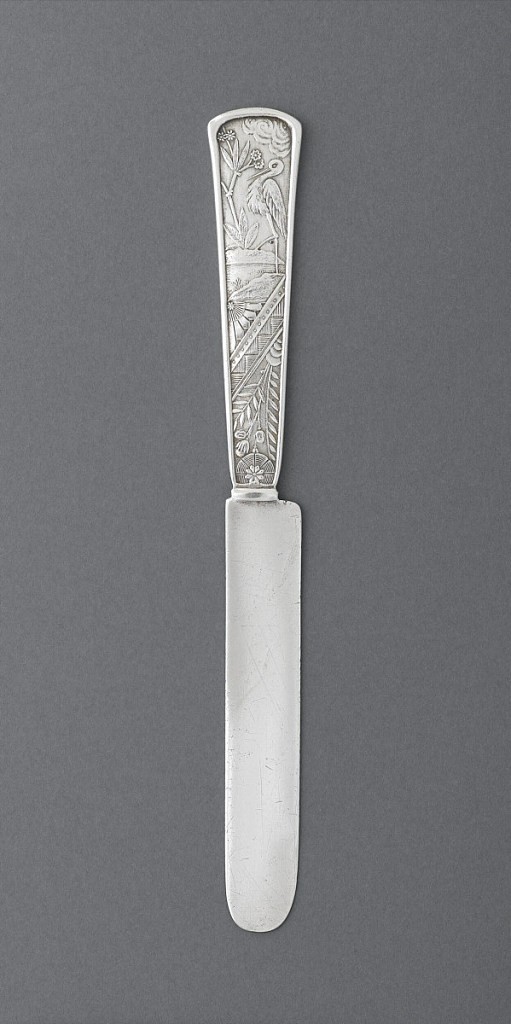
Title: Tea Knife with Japanesque Style Pattern Engraved Handle
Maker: Wood & Hughes, New York, U.S.A., 1845 – 1899
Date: ca. 1875
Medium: silver
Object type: knife
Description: Rectangular blade with rounded tip. Waisted join leading to trapezoidal shaped handle. Handle decorated with engraved Japonesque style deocration divided into two sections, with terminal comprising of crane in landscape surrounded by foliage above diagonal dotted and zig zag bands, with foliage pattern on stippled ground below.